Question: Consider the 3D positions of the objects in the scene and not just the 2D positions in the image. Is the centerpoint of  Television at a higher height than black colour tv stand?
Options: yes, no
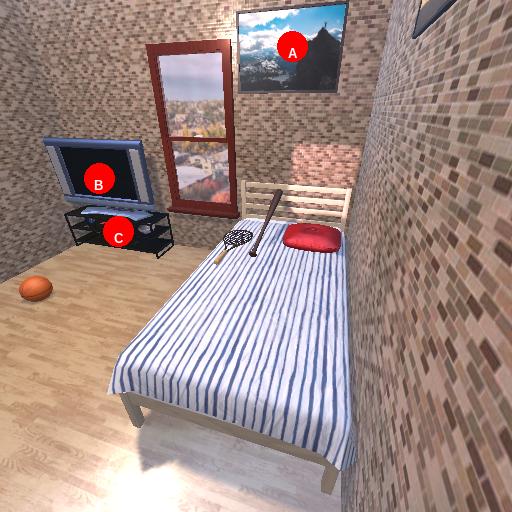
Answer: yes